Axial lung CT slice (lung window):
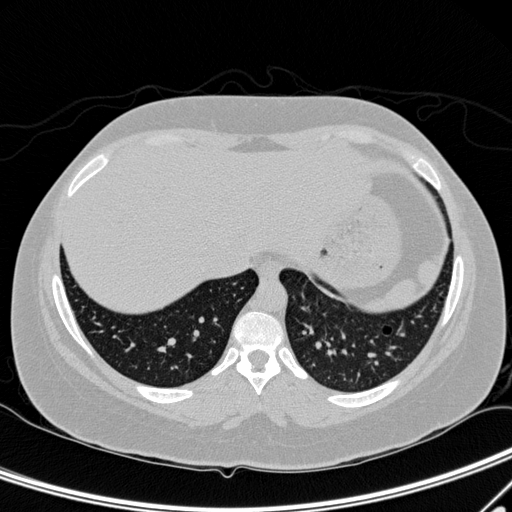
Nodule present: no